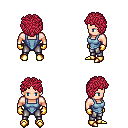
a pixel art fantasy rpg character, male body template, human, light skin, blue vest, metal pants, ruby red curly afro hairstyle, gold gloves, gold boots, four views (front, back, left, right), 2x2 character sprite sheet, small pixel art, hard edges, no anti-aliasing